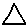
Label: triangle